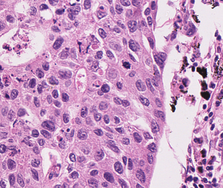
Tumor epithelial tissue: yes
Tumor-associated stroma tissue: yes
Normal tissue: no